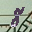
Label: 8